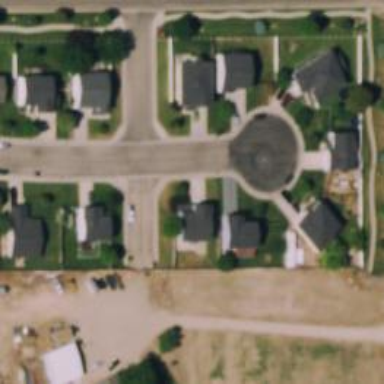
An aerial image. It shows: Smooth asphalt road in residential area.